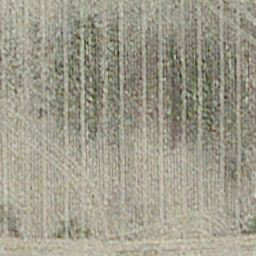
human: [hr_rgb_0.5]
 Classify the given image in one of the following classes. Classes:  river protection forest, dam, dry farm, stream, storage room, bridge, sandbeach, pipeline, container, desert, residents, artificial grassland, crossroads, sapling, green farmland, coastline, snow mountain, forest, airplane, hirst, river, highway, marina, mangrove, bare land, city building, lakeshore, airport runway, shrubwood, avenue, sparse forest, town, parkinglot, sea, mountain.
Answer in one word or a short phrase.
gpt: dry farm